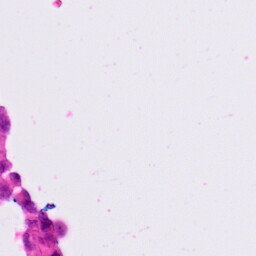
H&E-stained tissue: Lung